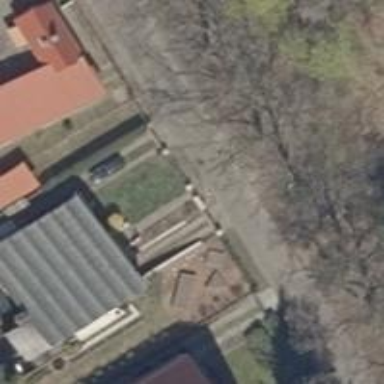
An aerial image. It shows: Flat-roofed house.